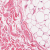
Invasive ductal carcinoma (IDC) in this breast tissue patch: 0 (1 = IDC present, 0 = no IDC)